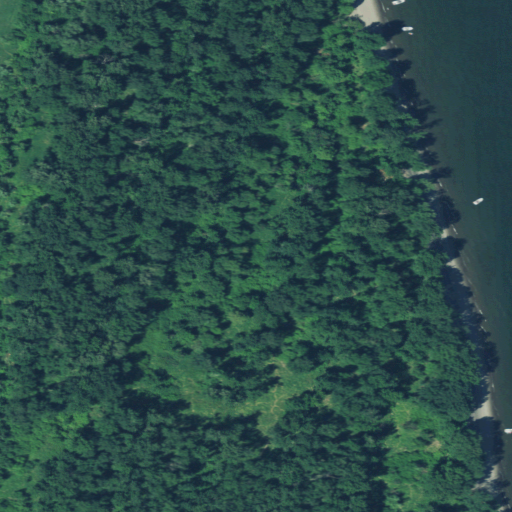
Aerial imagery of island in Oregon named Griffith Island (historical) containing woody wetlands, herbaceous wetlands, and open water